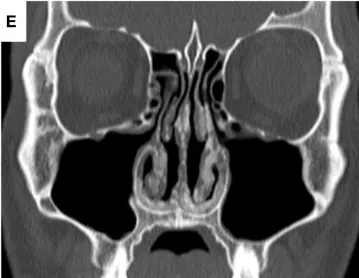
Computed tomography at 6 months after surgery (E). Deviation of the nasal septum, mucosal thickening of the septum and bilateral inferior turbinates was improved and the bilateral common nasal meatuses were enlarged.
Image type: radiology (ct)